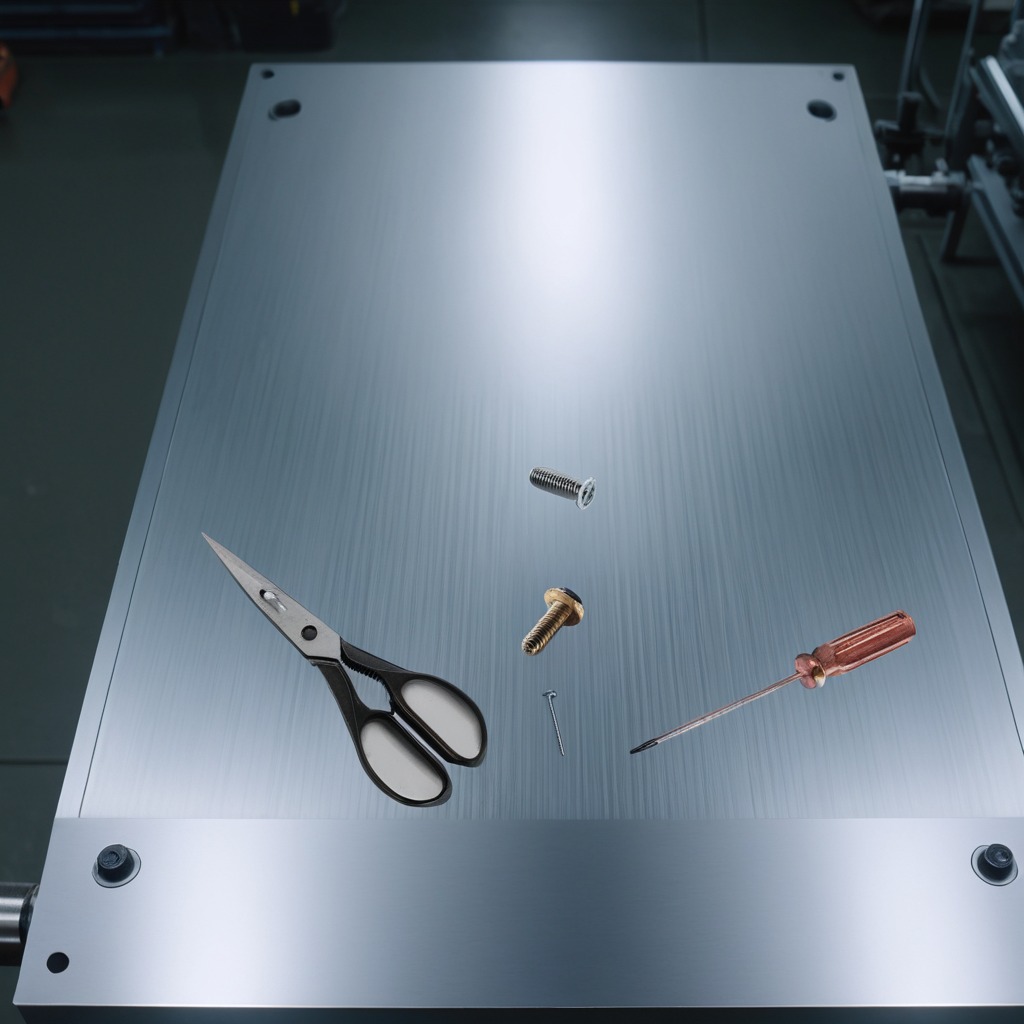
A metal machine screw, an iron nail, a coiled metal spring, a screwdriver, and a pair of scissors are lying on the metal table.